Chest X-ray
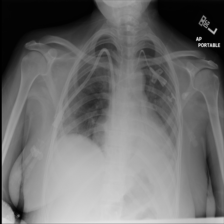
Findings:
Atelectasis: negative
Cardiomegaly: negative
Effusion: negative
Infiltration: positive
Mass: negative
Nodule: negative
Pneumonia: negative
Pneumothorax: negative
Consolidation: negative
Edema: negative
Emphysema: negative
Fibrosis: negative
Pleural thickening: negative
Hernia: negative